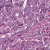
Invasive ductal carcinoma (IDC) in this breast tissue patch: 1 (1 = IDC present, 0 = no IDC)